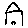
Label: house